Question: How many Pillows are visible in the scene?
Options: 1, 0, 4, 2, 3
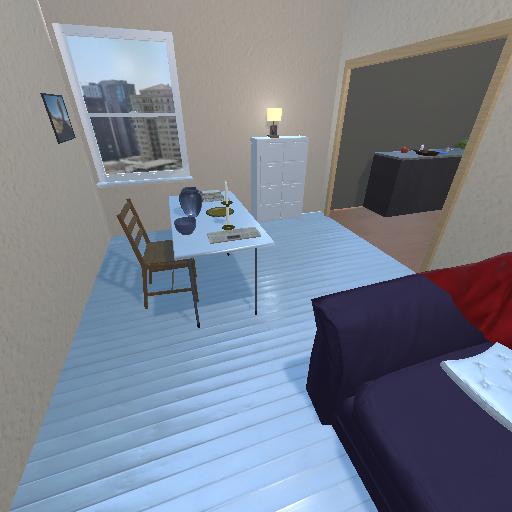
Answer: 1